Field crop: tomato
Growth stage: 2
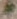
Species: solanum